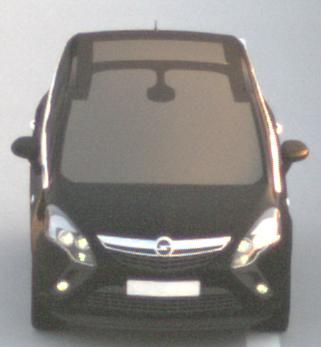
Make: Opel
Model: Zafira Tourer 1.8
Detailed model: Zafira (C) Tourer
Model produced from: 2012/01
Model produced until: 2015/06
Doors: 5
Color: black
Road condition: dry road
Daytime: dawn
Contrast: medium contrast